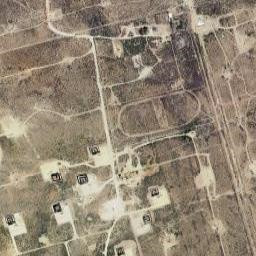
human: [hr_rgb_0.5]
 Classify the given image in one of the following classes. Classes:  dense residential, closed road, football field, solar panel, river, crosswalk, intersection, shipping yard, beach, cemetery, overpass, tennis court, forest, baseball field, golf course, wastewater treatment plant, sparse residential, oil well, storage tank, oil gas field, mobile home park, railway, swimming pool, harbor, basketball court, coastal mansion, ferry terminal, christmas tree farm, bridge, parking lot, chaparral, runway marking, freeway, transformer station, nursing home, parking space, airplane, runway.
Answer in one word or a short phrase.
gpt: oil gas field